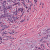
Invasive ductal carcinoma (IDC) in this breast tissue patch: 1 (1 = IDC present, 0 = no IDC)